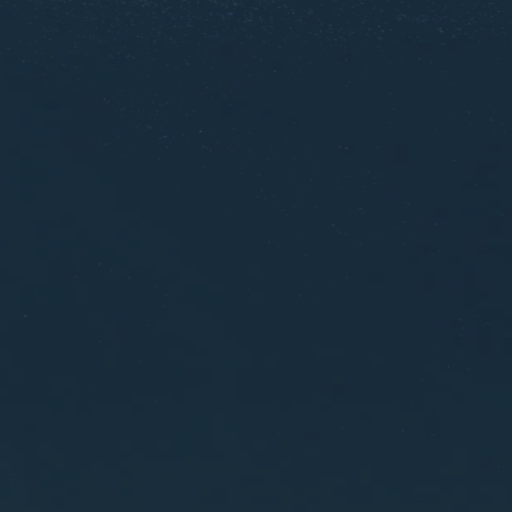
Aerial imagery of bar in Washington named Revere Bar containing only open water